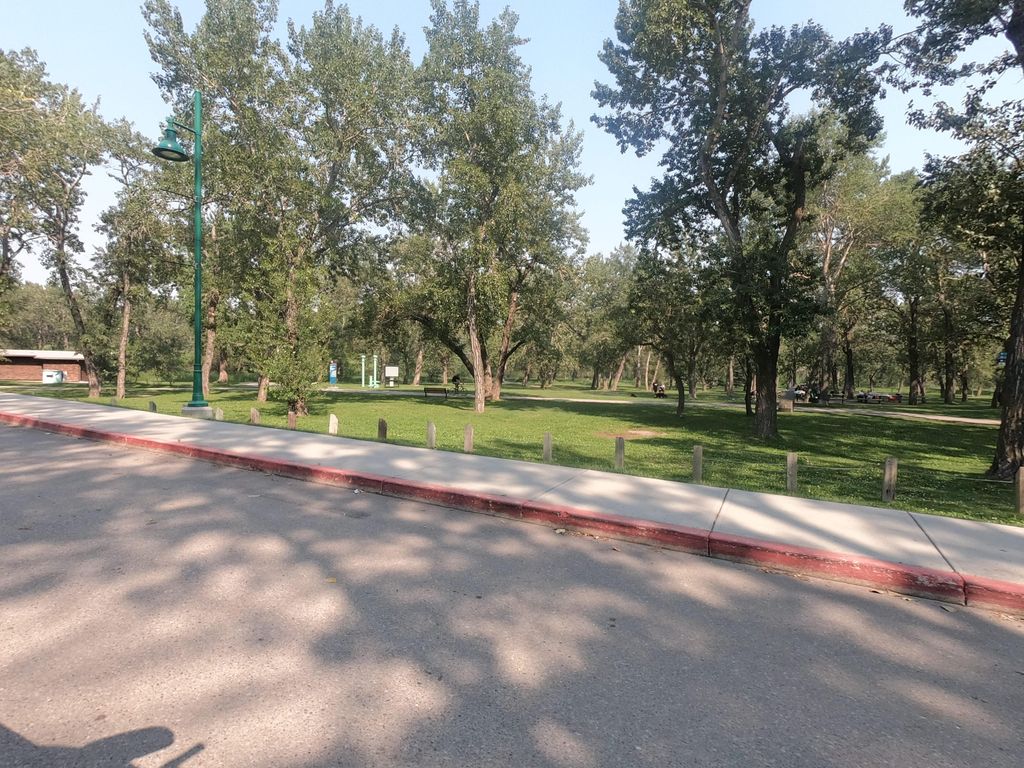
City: calgary